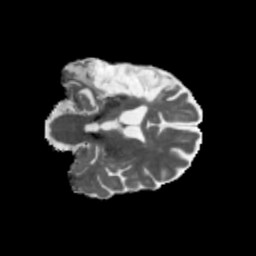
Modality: MD
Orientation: coronal
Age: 56
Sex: male
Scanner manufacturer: siemens
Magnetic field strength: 3 T
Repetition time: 5.47 s
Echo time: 0.0854 s